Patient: sex M, age 64
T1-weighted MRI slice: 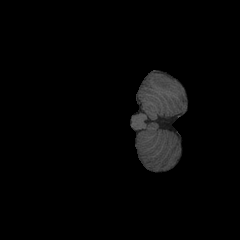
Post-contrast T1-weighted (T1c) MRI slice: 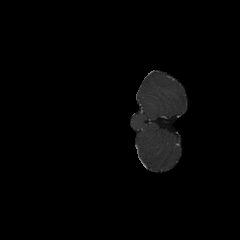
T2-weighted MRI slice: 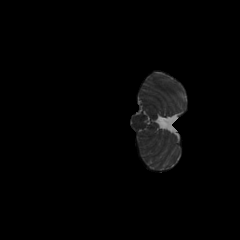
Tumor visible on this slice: no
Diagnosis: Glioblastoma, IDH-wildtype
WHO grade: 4